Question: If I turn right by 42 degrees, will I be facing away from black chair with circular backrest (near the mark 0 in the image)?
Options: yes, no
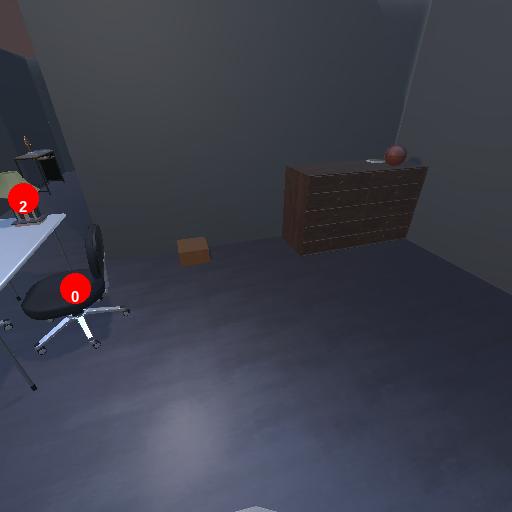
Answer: yes